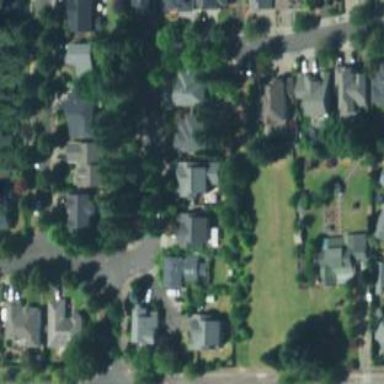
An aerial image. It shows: Residential area composed of single-family homes.